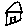
Label: house